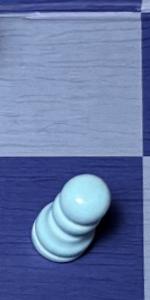
Label: Pawn_White